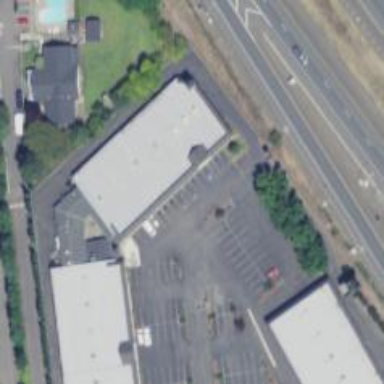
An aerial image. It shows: Fitness centre on leisure land.